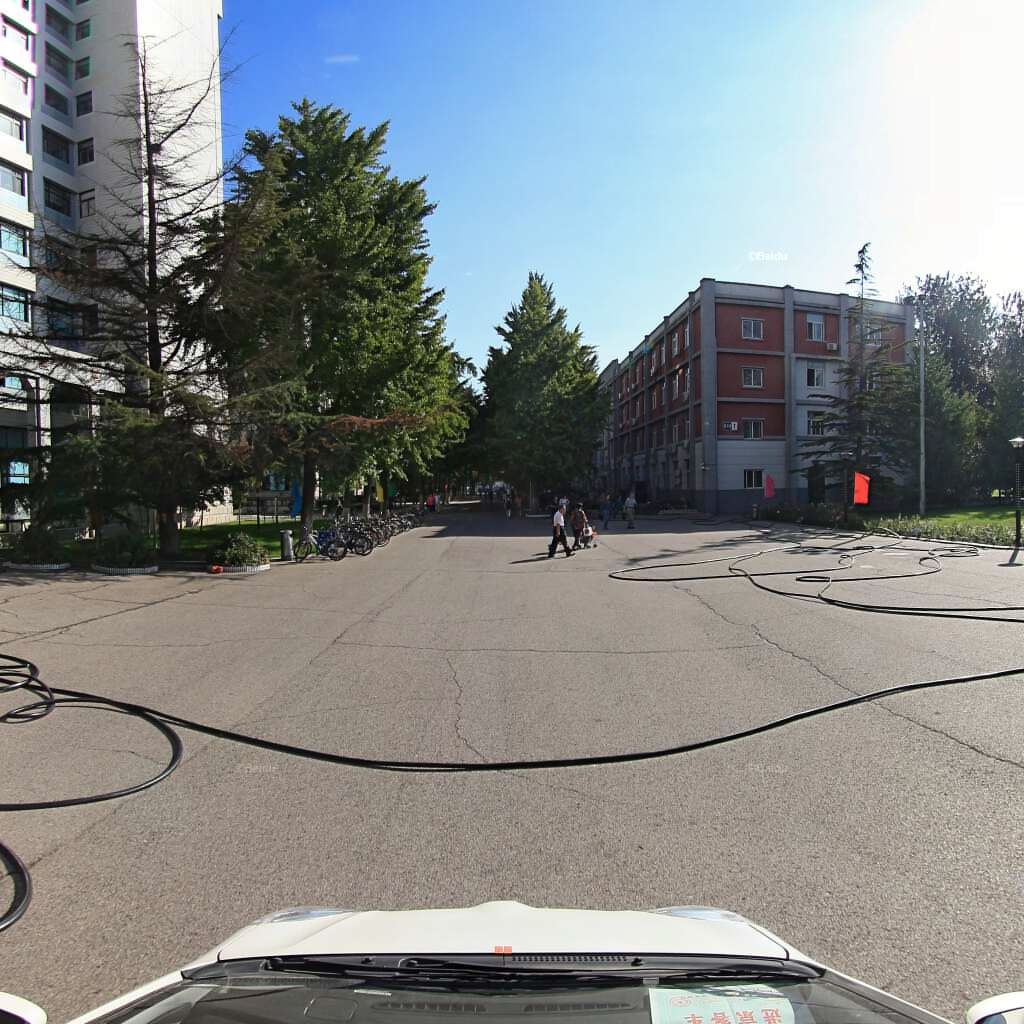
Region: Haidian
Road damage annotations: longitudinal crack, longitudinal crack, transverse crack, transverse crack, transverse crack, transverse crack, transverse crack, longitudinal crack, longitudinal crack, transverse crack, transverse crack, longitudinal crack, transverse crack, longitudinal crack, longitudinal crack